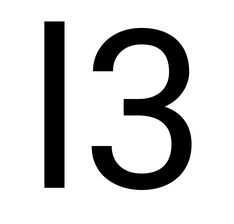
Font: Roboto_Regular